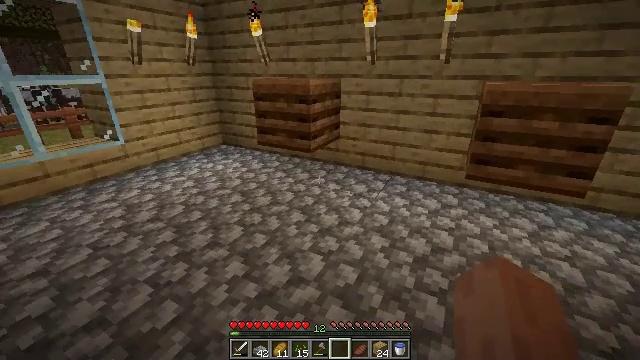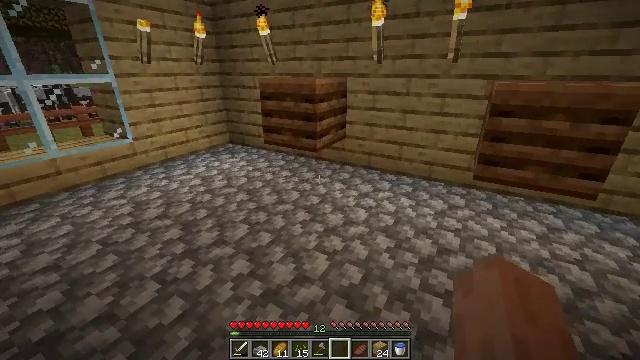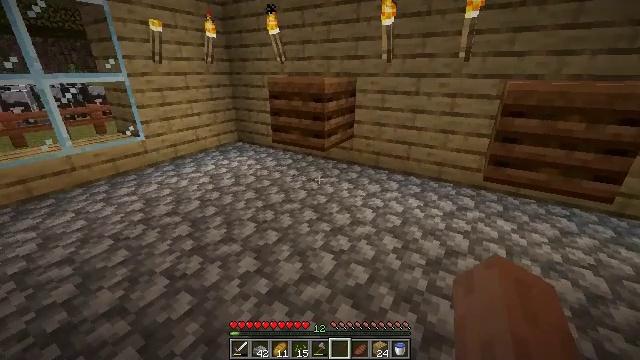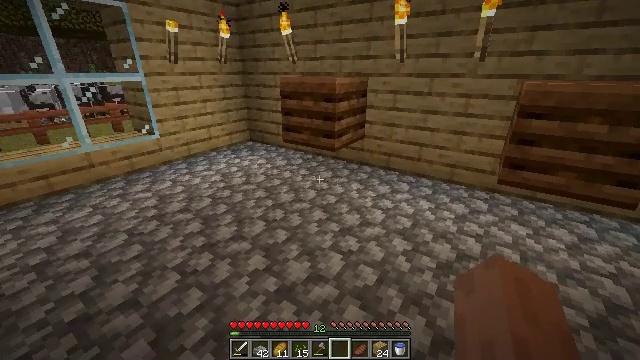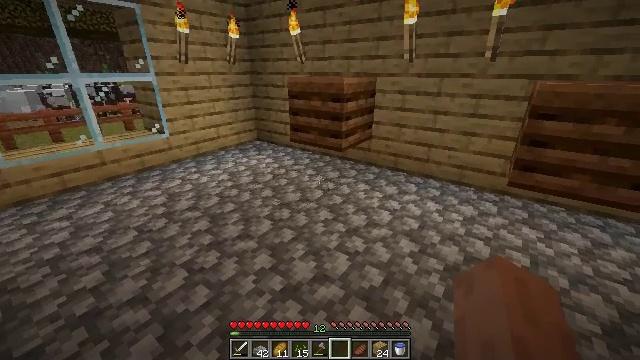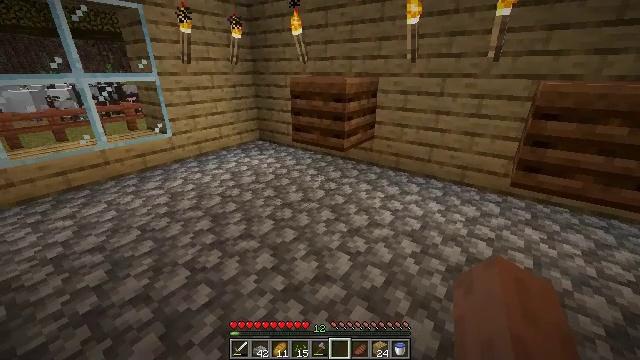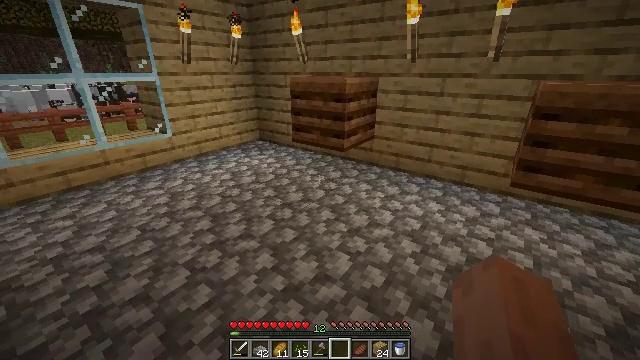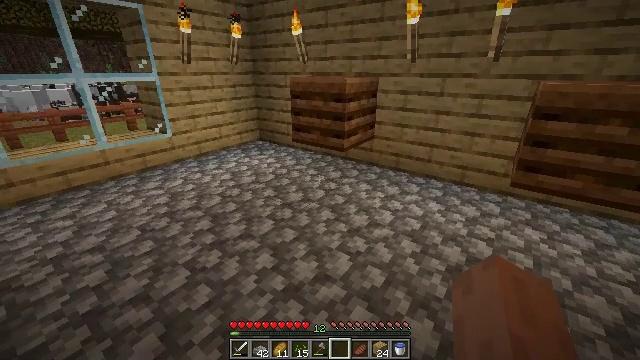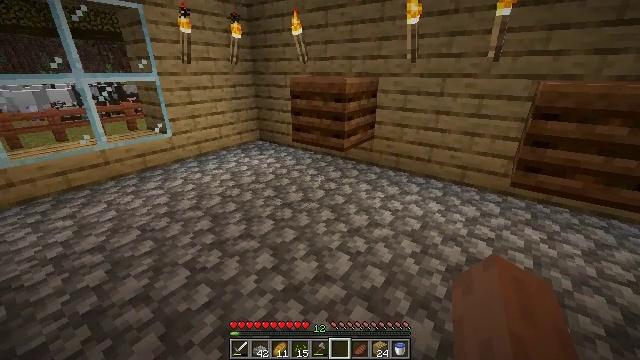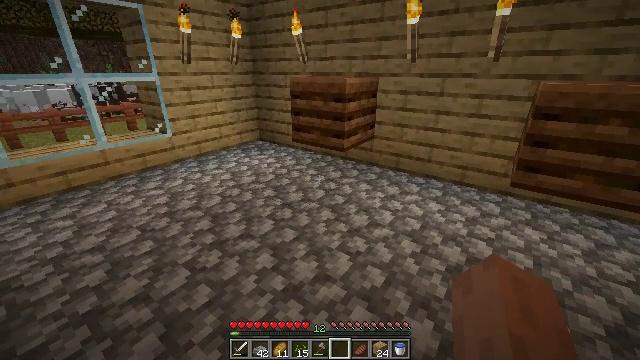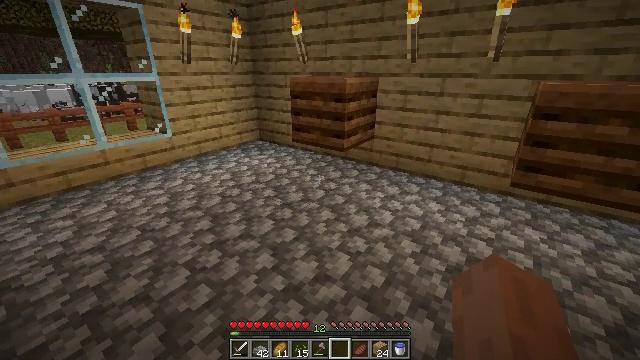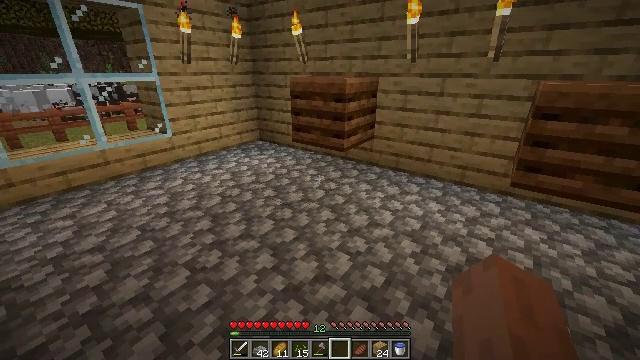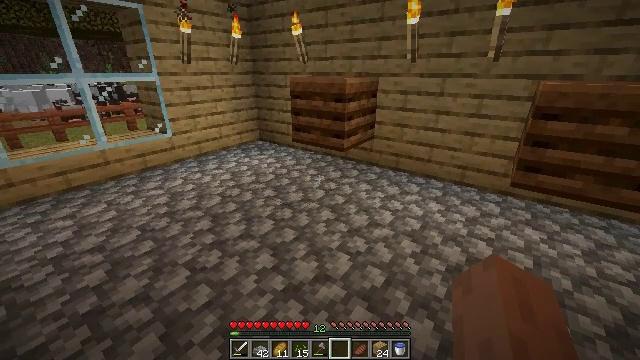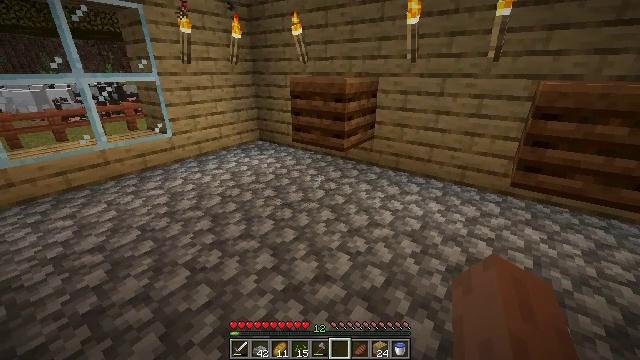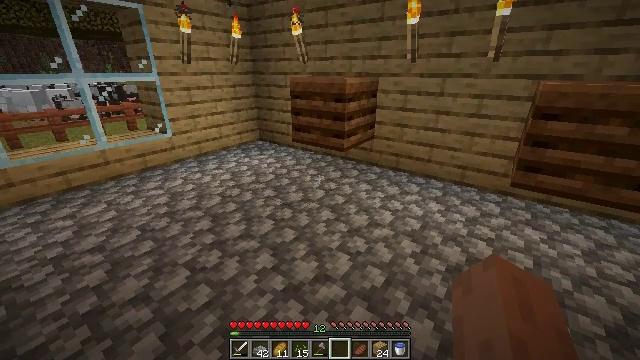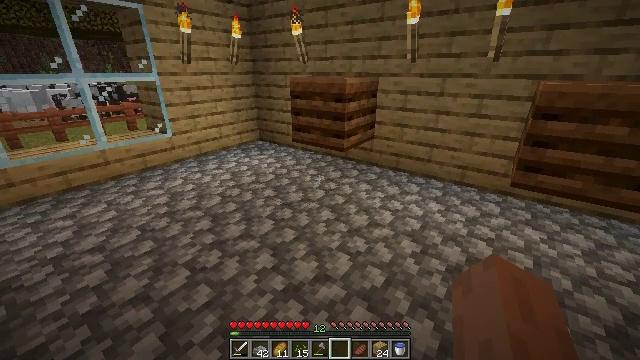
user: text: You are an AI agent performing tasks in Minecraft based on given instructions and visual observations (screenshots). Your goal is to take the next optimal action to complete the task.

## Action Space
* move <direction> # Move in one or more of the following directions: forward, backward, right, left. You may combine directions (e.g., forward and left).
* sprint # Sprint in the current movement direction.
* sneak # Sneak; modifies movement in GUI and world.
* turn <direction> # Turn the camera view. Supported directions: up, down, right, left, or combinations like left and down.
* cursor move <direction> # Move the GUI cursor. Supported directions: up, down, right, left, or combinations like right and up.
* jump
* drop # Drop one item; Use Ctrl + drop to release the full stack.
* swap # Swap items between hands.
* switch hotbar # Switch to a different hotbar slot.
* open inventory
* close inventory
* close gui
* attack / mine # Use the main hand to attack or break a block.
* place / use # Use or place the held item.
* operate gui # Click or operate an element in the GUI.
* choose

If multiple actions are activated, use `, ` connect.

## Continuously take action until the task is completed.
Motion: motion action
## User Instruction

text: Collect cobblestone slabs from your build.
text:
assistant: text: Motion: turn left
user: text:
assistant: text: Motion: turn left
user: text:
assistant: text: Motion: turn left
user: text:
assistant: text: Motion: turn left
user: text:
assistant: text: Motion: no_op
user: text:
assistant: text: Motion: no_op
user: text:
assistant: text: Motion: no_op
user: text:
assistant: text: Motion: no_op
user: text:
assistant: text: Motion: no_op
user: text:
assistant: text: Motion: no_op
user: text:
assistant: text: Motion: no_op
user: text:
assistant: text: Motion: no_op
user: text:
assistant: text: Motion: no_op
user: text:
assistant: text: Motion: no_op
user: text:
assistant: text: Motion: no_op
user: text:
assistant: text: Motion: no_op
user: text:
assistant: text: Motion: no_op
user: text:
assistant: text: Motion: no_op
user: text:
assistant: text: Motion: no_op
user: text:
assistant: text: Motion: no_op
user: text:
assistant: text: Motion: no_op
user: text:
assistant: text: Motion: no_op
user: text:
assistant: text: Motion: no_op
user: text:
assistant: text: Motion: no_op
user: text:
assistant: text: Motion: no_op
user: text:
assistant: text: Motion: no_op
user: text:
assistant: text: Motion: no_op
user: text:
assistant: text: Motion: no_op
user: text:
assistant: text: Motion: no_op
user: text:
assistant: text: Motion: no_op